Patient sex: M
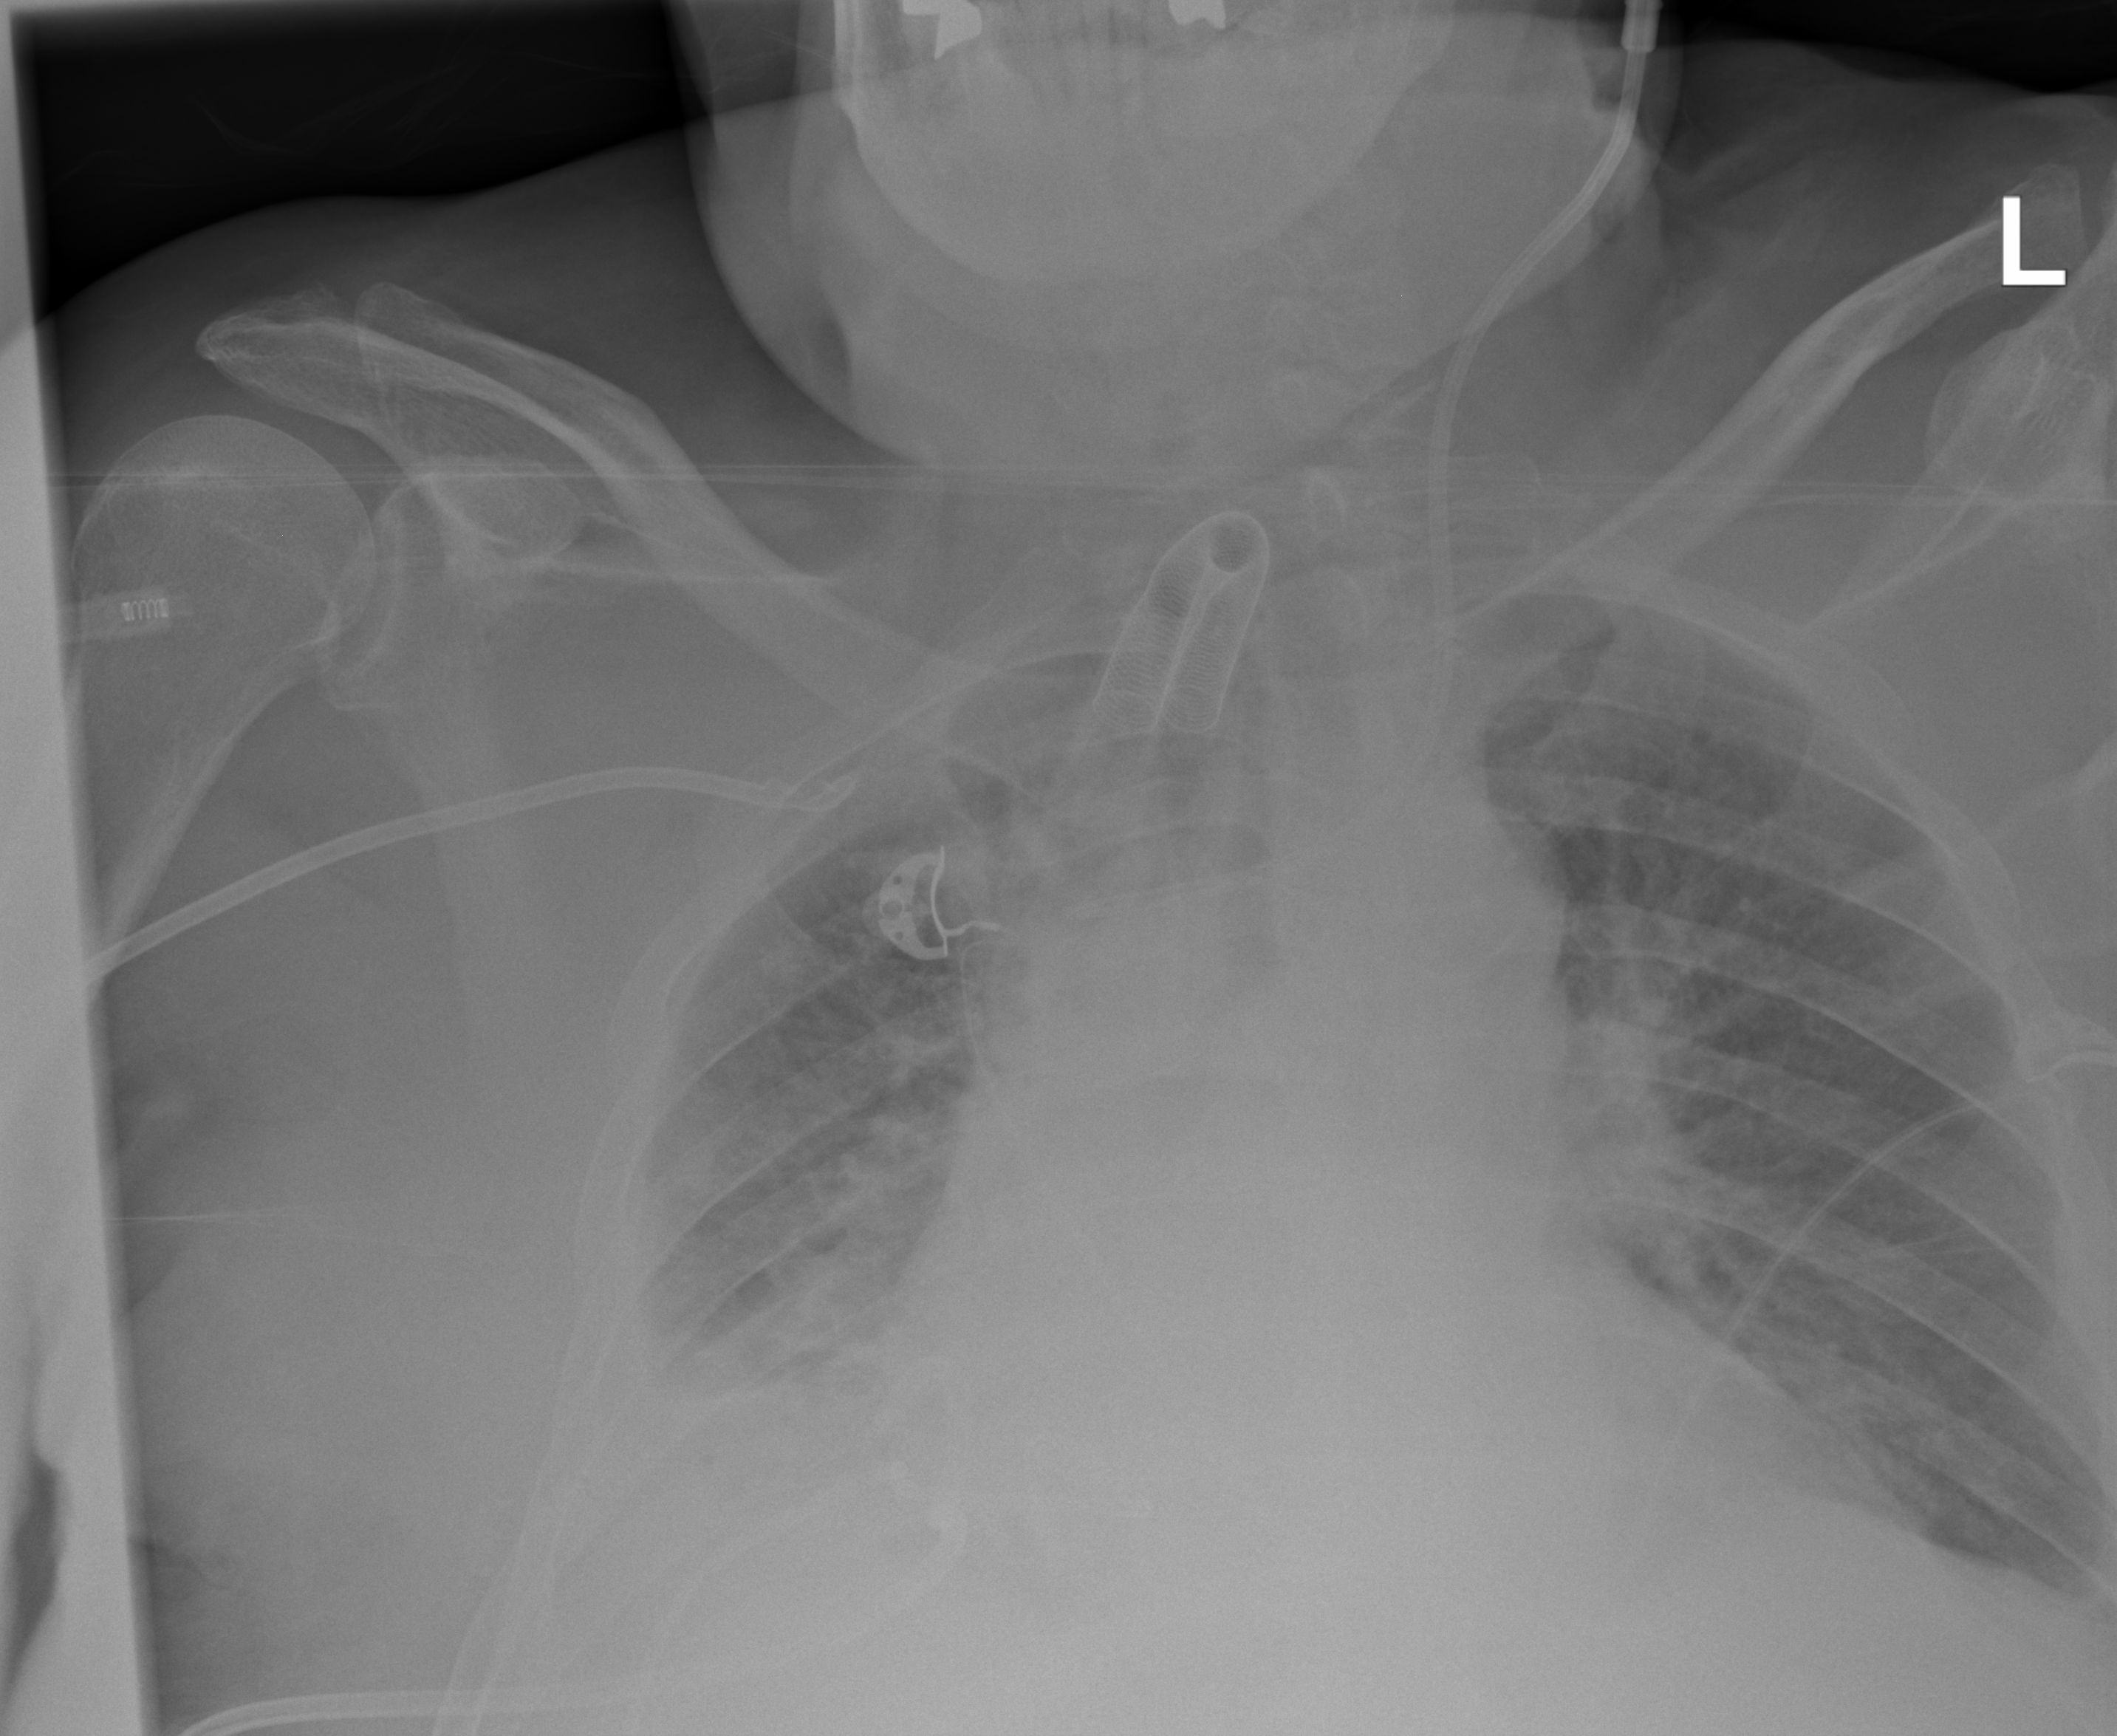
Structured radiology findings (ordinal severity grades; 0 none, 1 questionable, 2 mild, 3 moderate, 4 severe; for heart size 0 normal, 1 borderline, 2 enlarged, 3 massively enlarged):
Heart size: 2
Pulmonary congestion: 2
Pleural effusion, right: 3
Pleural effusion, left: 2
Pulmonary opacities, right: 0
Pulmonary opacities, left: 0
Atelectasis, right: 2
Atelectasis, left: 2